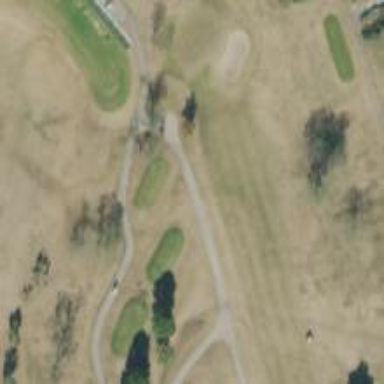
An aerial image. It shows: Path used for both walking and golf.